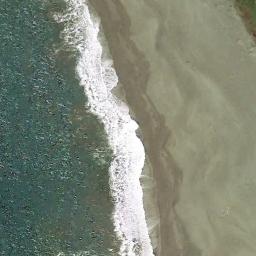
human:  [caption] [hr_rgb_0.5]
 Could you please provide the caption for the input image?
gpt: The beach with khaki sand and the color of the seawater is green .

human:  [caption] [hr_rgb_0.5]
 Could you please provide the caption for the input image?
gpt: The beach is composed of light blue seawater and the coast .

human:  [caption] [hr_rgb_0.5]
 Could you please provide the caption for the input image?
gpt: The green oceans and light green beaches .

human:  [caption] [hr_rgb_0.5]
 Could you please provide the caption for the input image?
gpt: There are footprints by the beach .

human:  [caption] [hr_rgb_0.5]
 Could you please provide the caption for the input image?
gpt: There are water marks on the beach .